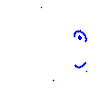
Particle: proton